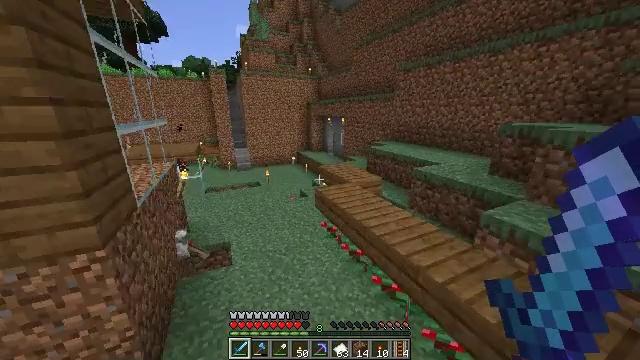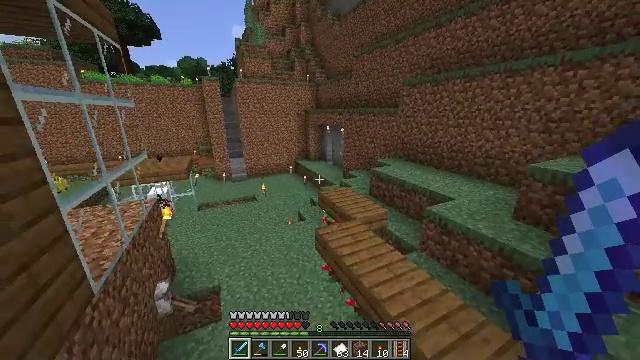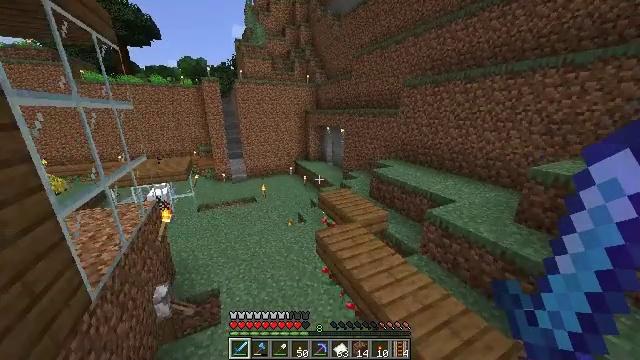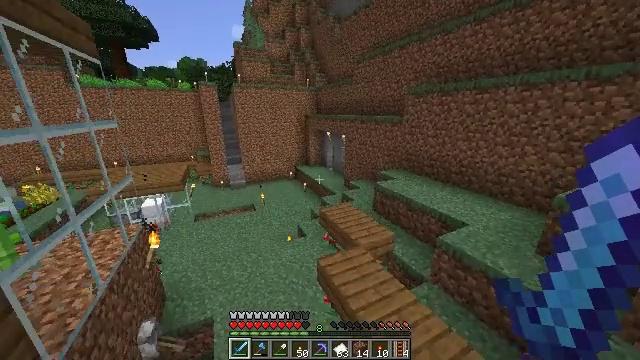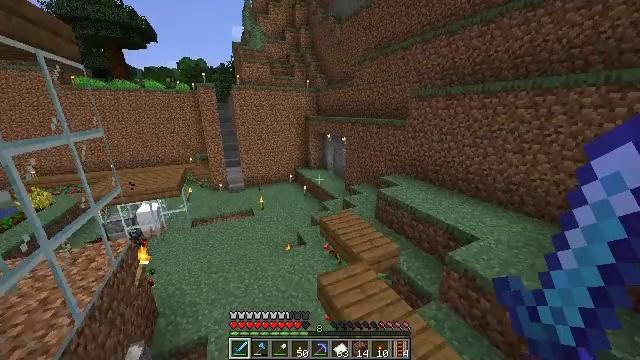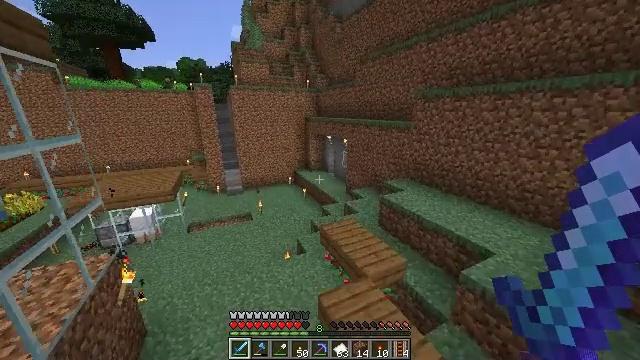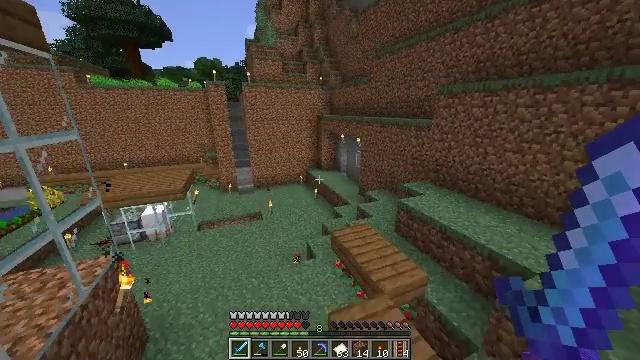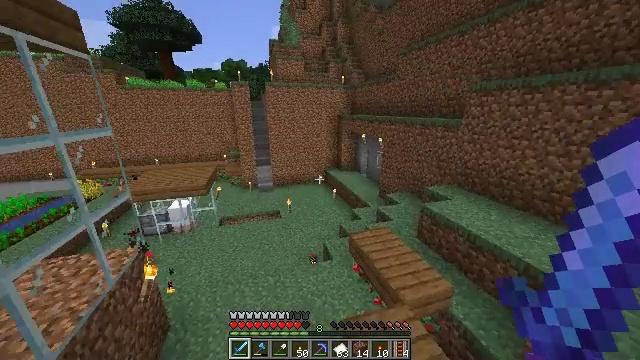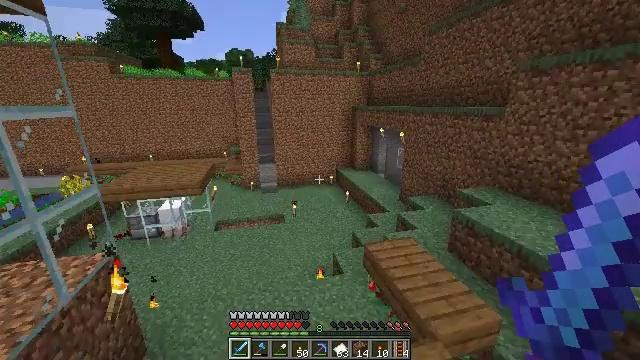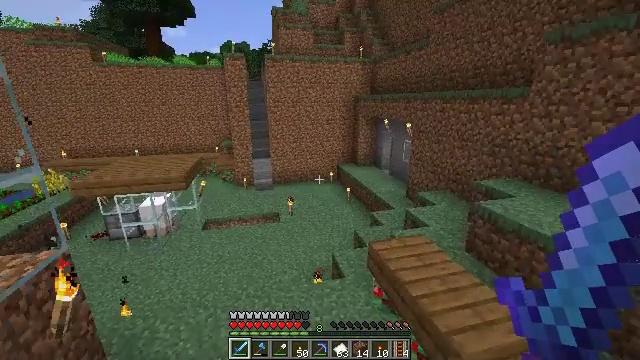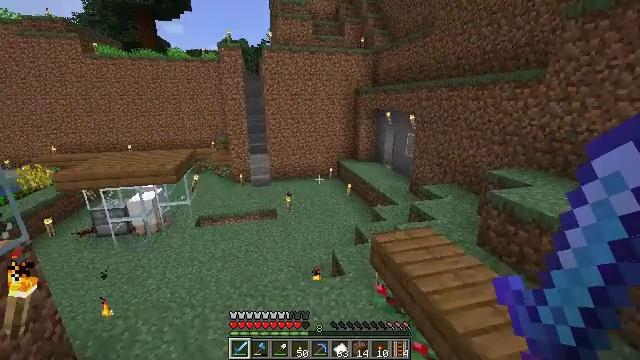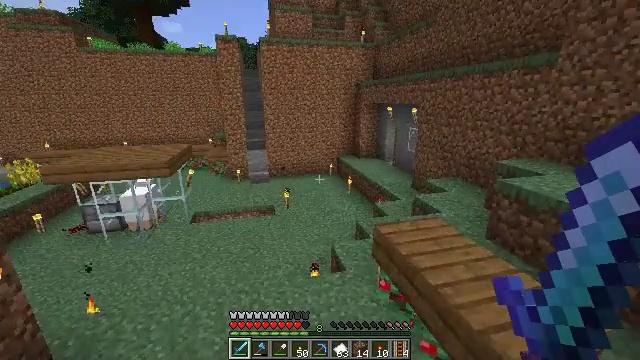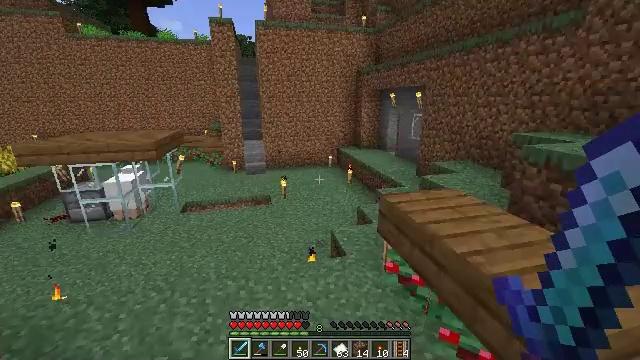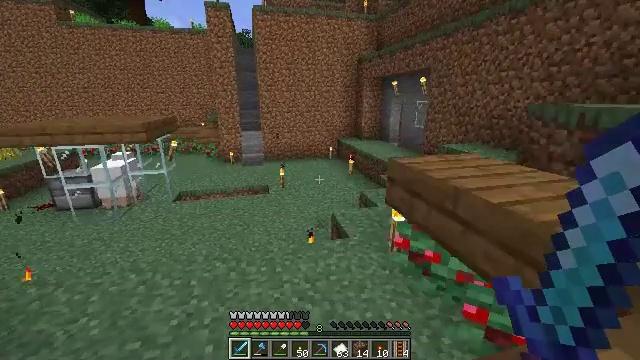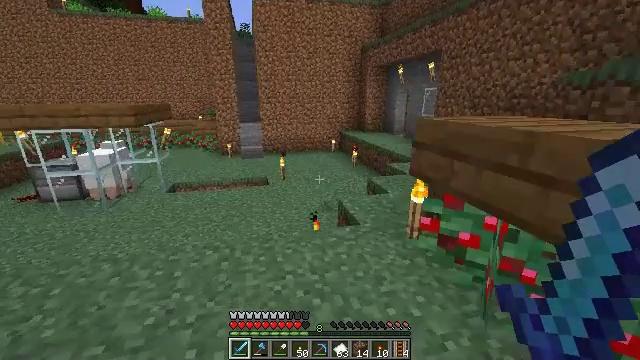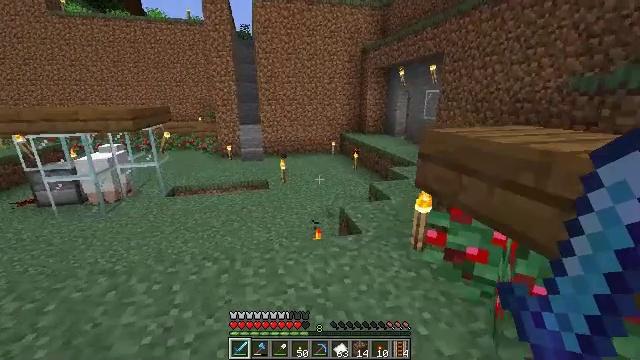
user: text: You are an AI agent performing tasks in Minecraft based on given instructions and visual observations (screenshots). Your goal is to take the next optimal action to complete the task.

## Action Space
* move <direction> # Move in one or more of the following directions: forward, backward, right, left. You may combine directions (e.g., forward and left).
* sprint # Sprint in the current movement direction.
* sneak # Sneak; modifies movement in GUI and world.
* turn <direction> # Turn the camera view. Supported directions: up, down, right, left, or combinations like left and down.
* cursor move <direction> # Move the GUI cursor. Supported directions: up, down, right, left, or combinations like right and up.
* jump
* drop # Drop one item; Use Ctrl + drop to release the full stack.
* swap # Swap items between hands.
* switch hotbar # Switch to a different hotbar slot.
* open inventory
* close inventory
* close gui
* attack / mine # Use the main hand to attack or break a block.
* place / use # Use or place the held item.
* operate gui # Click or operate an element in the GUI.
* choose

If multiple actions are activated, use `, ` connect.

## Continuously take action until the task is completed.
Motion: motion action
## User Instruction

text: Use the crafting table to create a book.
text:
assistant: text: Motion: move forward, sprint, jump
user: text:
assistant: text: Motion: move forward, sprint, jump
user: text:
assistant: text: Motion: move forward, sprint, jump
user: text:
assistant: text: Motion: move forward, sprint, jump
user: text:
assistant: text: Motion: move forward, sprint, jump
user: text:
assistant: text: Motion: move forward, sprint, turn left, jump
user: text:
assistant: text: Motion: move forward, turn left, jump
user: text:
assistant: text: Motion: move forward, turn left, jump
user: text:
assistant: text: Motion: move forward, jump
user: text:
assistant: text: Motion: move forward, jump
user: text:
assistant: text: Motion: move forward, jump
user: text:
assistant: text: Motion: move forward, jump
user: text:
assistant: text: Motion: move forward, jump
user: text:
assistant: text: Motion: move forward, sprint, jump
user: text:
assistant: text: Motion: move forward, sprint, jump
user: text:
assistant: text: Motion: move forward, sprint, jump
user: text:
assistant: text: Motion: move forward, sprint, jump
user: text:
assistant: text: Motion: move forward, jump
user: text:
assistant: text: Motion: move forward, jump
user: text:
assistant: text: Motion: move forward, jump
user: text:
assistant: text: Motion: move forward, jump
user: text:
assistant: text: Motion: move forward, jump
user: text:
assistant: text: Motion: move forward, turn right, jump
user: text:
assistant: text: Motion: move forward, turn right, jump
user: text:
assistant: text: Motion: move forward, sprint, turn right, jump
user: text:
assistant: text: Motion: move forward, sprint, turn right, jump
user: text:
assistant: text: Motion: move forward, sprint, jump
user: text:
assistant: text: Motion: move forward, sprint, jump
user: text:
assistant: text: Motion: move forward, jump
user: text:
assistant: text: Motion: move forward, jump